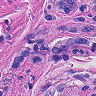
Metastatic tissue present: yes